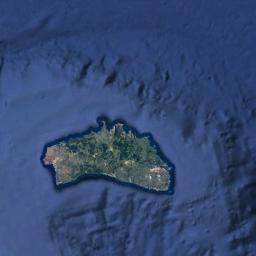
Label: island